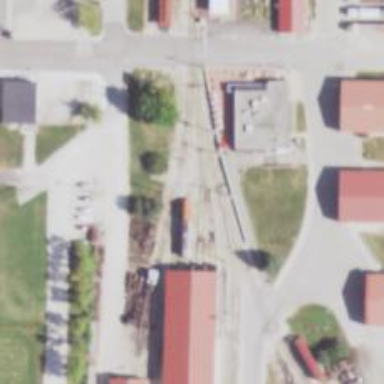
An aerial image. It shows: Preserved railway yard with rail tracks.